Question: Let's say I have a fixed nav div following your scroll on top of the page. I would also want a second menu div to stack on collision with this first div when scrolling down a bit.
To be more precise, this second menu stays on the normal flow until it collides with the fixed one when scrolling down, then I would want this second div to stay fixed there for the rest of the scrolling like in the image.
How would I do that?

Thanks!
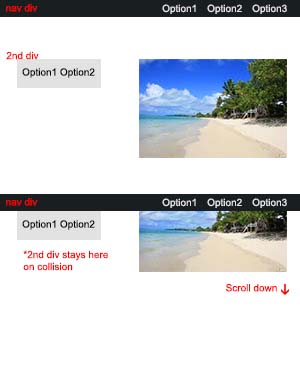
Answer: There is a jQuery plugin you may want to look into: <URL>